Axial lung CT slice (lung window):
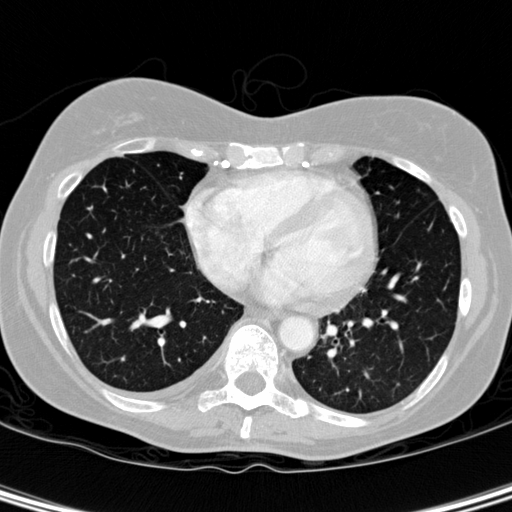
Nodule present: no